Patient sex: M
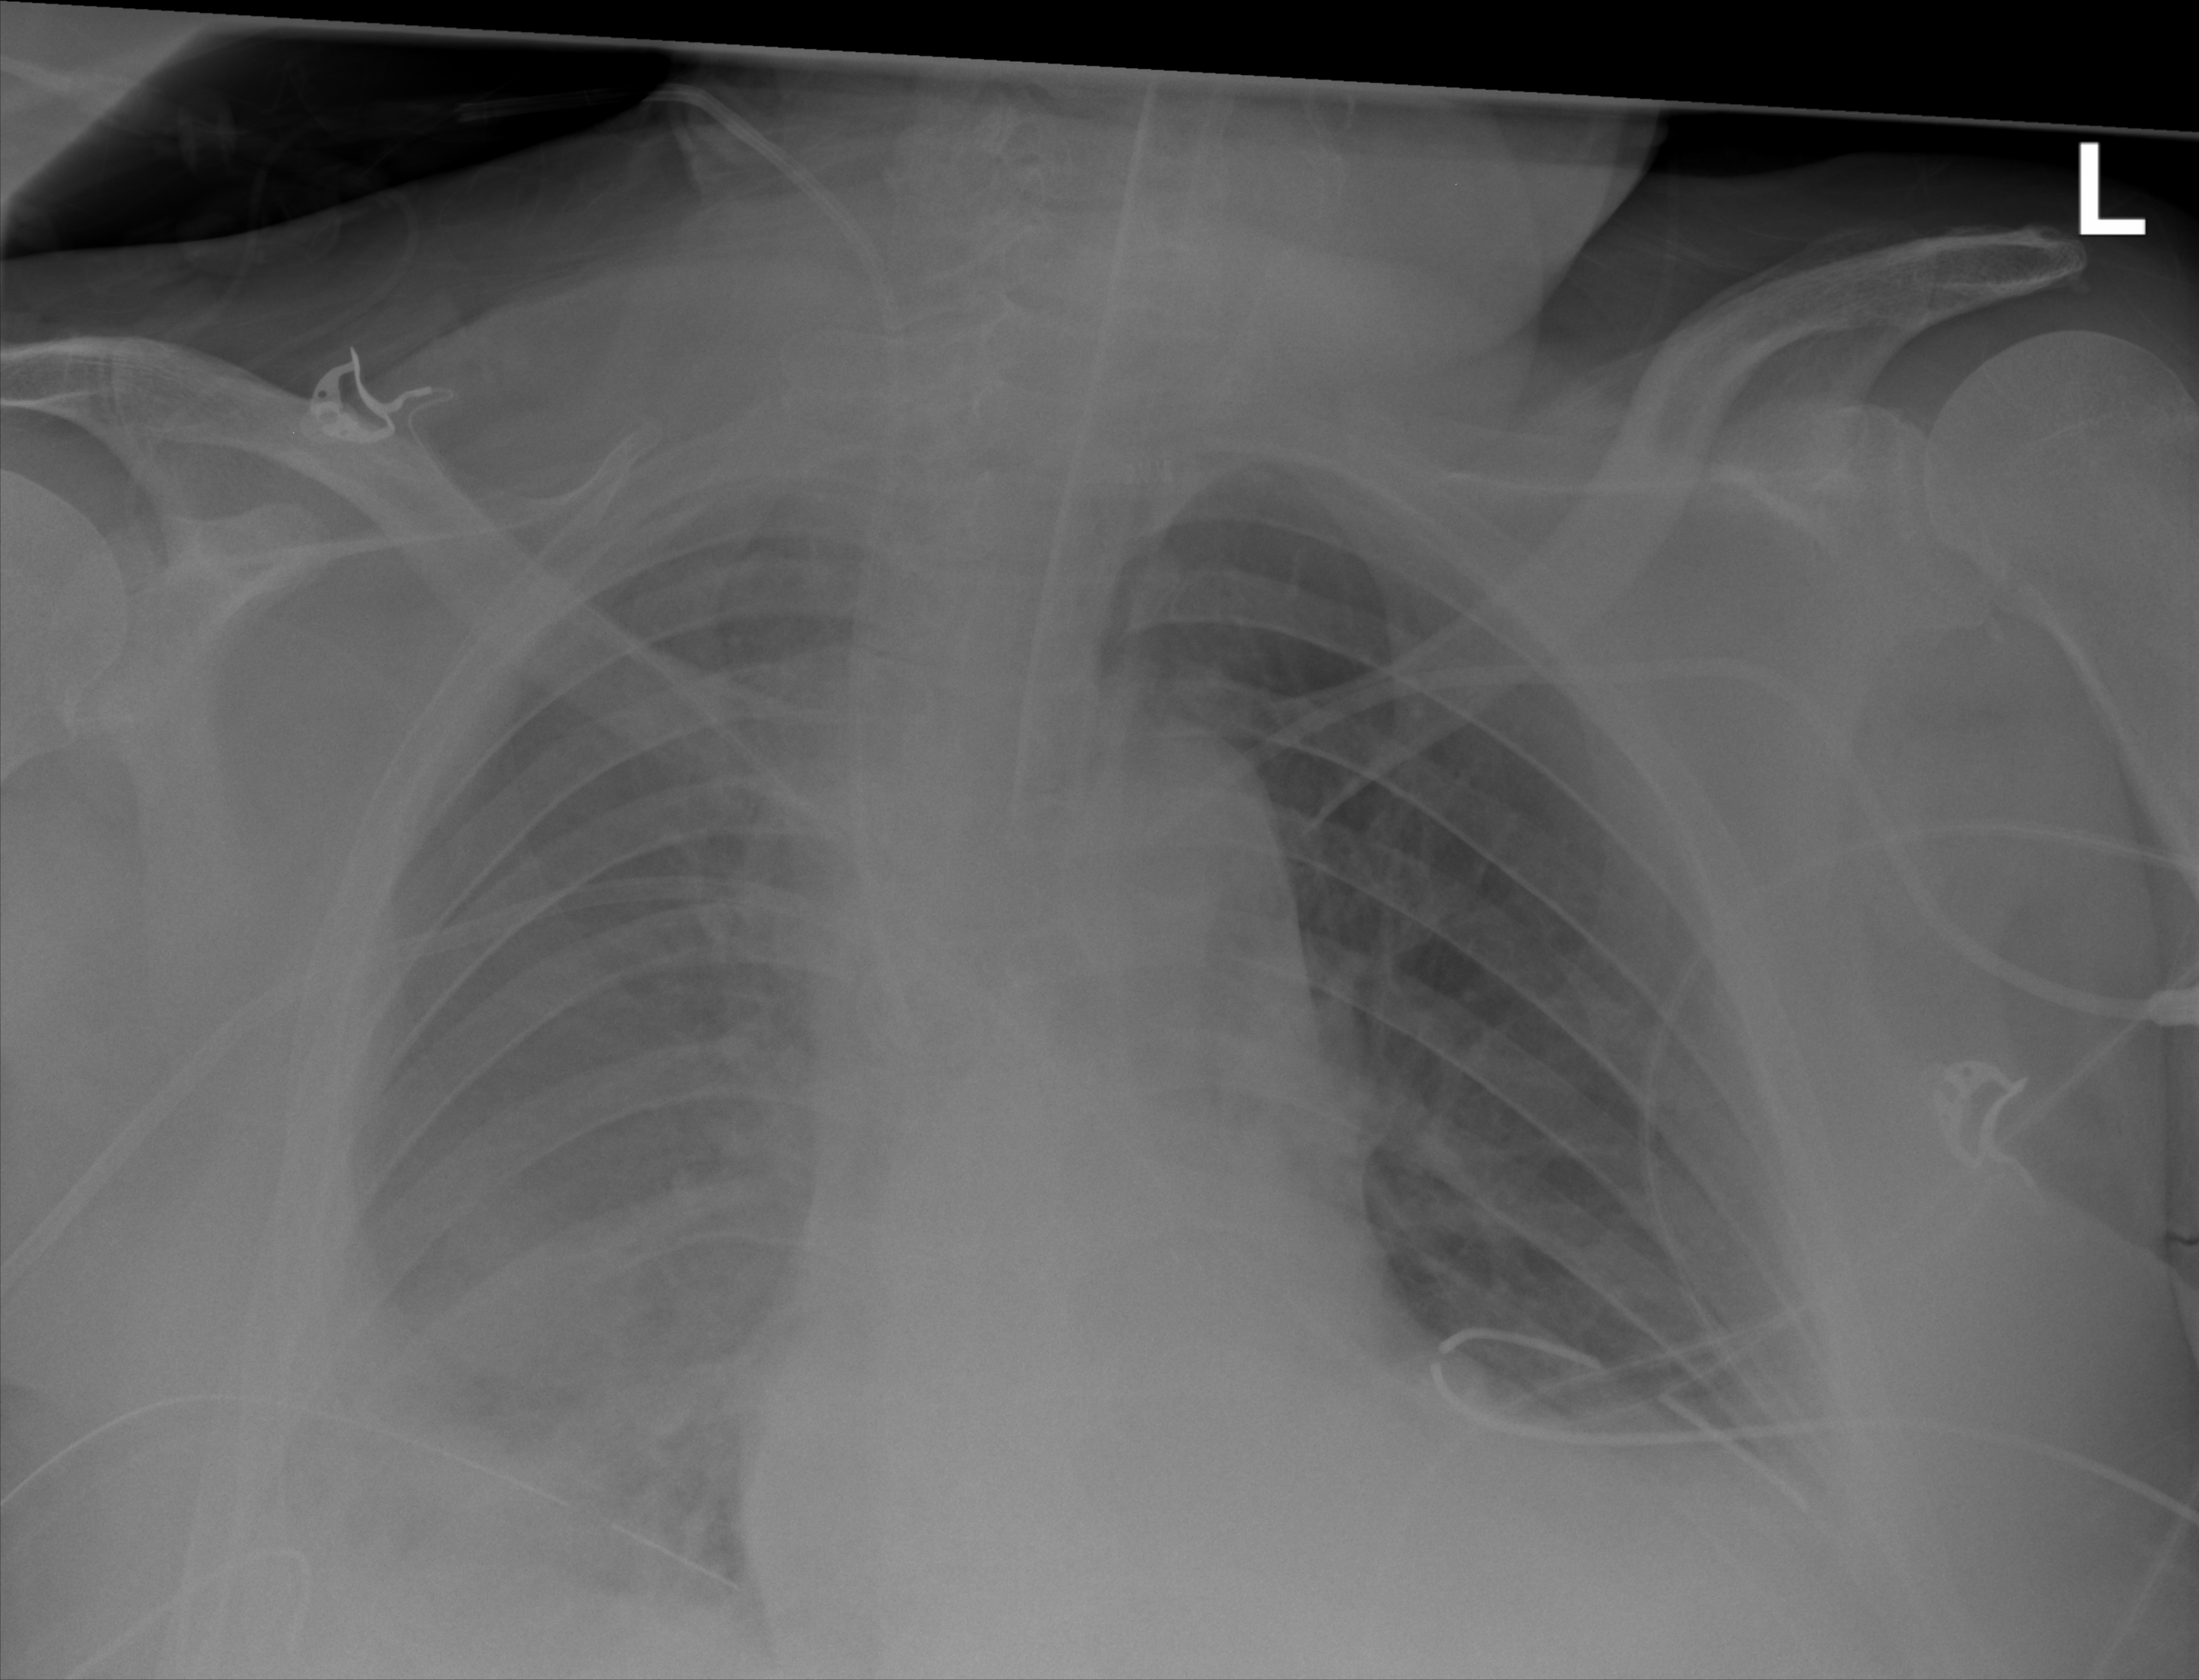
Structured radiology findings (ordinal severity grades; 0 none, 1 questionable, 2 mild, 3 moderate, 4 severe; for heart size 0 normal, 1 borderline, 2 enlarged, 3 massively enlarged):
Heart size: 2
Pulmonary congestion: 0
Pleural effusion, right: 3
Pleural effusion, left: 2
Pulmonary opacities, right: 0
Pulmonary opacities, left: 0
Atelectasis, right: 3
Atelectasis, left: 2